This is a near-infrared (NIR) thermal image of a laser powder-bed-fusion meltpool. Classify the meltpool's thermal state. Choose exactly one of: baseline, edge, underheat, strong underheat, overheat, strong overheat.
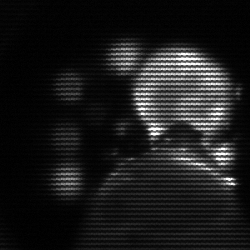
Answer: baseline